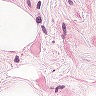
Metastatic tissue present: no